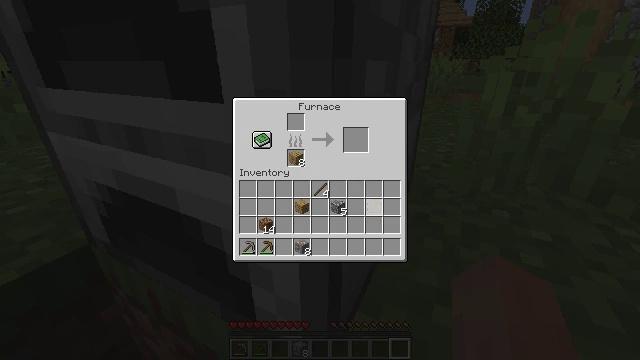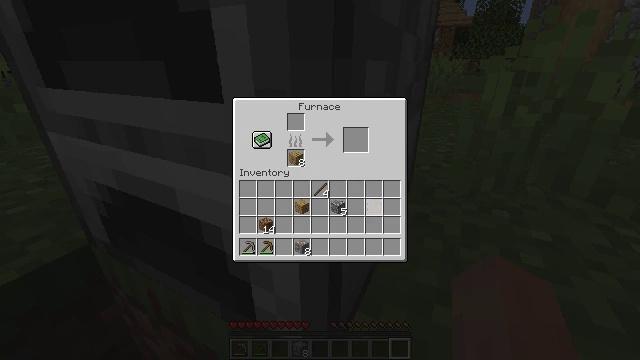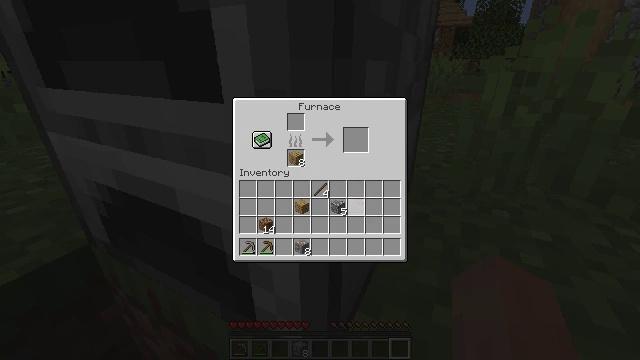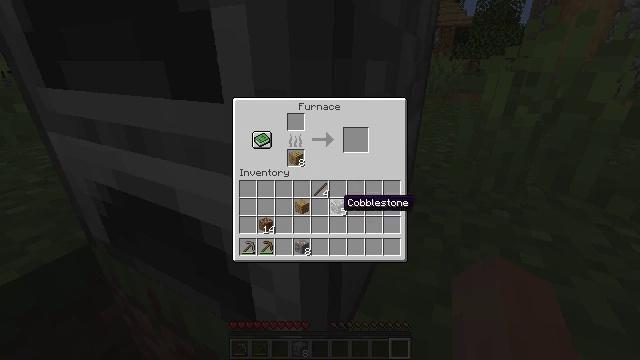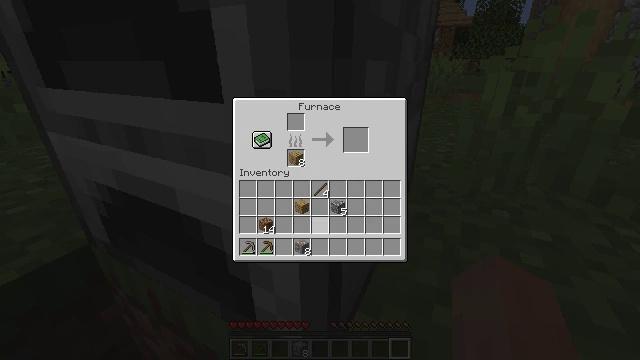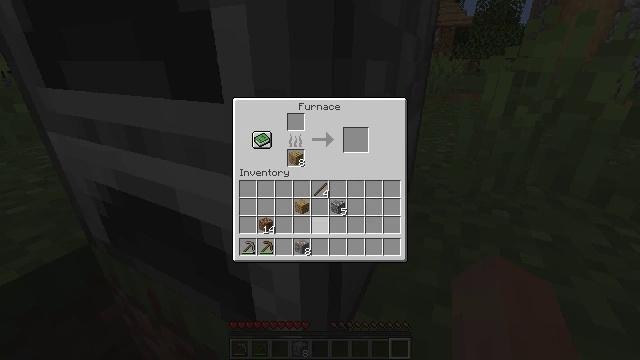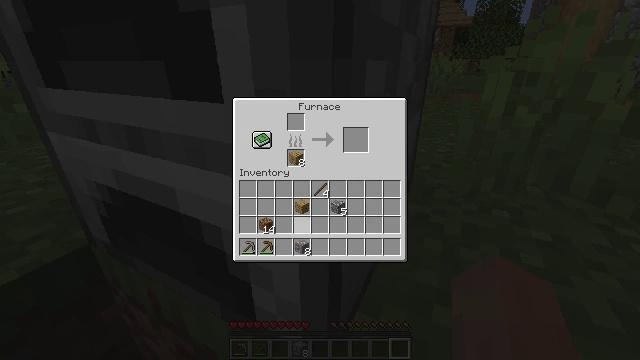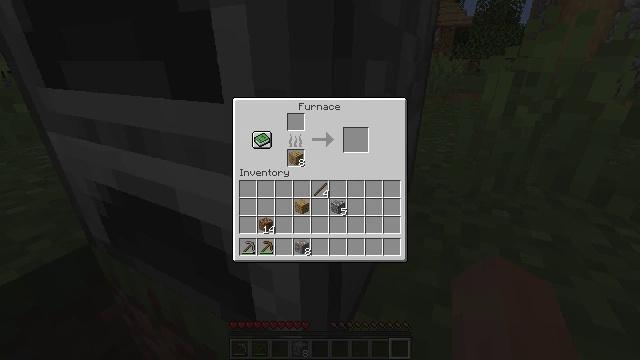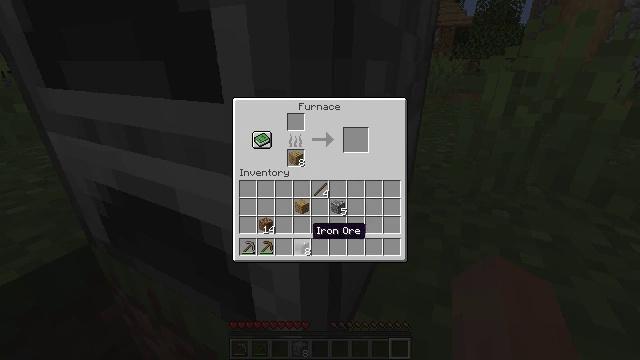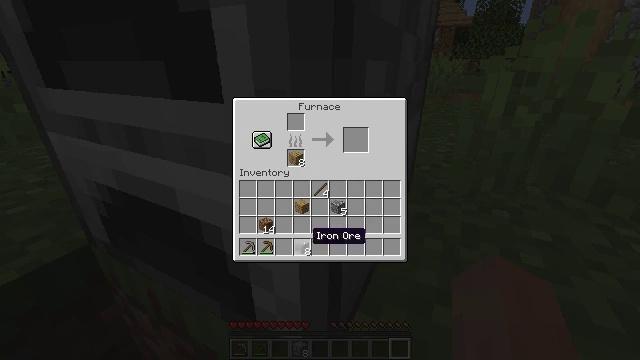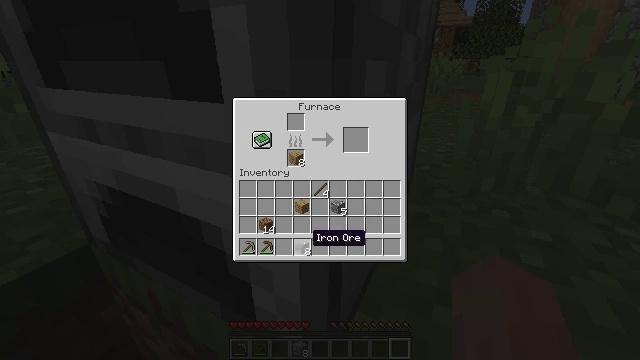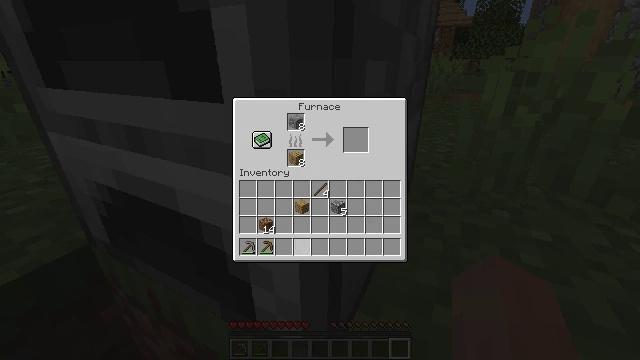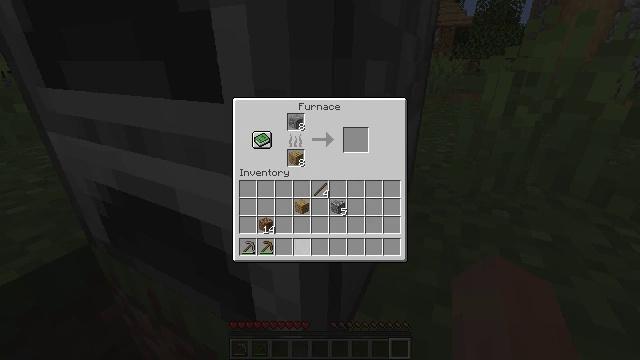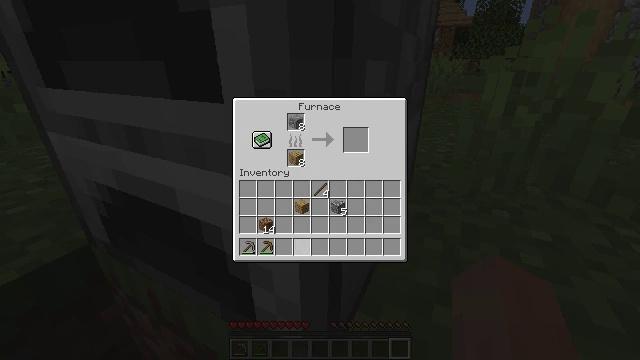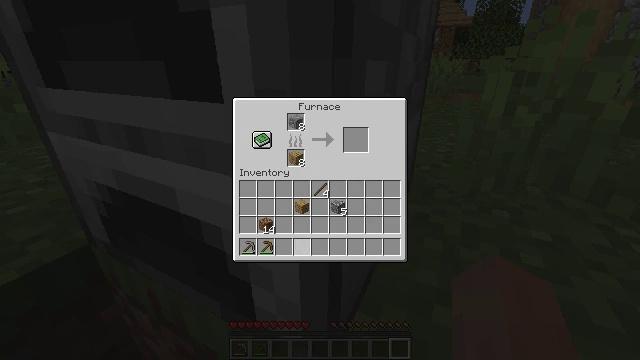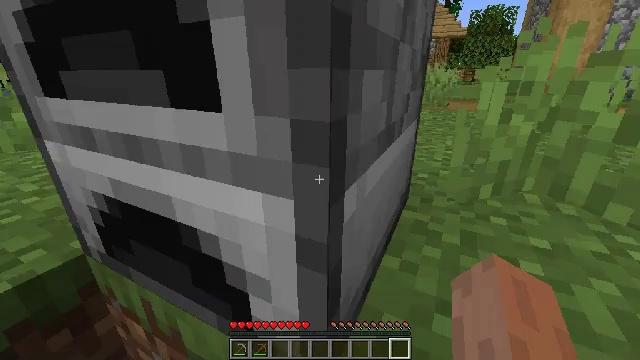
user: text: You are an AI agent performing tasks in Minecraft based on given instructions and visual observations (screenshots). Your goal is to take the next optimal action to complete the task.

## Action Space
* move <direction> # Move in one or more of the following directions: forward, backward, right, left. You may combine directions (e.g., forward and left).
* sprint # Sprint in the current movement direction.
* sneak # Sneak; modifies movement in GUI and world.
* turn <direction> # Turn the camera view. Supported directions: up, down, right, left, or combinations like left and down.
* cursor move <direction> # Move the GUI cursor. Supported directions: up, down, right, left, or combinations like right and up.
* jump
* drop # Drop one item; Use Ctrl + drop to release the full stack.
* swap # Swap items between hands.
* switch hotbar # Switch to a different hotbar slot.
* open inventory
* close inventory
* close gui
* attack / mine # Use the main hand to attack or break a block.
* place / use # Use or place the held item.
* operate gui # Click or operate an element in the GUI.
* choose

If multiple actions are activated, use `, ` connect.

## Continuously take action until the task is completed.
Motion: motion action
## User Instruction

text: Break and collect the fletching table.
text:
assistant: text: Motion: sneak, operate gui
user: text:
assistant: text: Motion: sneak, cursor move left
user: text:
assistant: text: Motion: sneak, cursor move left
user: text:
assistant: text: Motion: sneak, cursor move left and down
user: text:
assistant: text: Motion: sneak
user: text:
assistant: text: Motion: sneak, cursor move down
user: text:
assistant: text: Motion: sneak
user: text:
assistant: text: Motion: sneak
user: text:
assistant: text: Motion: sneak
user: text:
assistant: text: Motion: sneak
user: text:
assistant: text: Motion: sneak, operate gui
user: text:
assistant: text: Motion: sneak, operate gui
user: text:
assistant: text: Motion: sneak
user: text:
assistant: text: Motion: sneak
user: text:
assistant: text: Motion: sneak, cursor move up
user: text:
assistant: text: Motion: sneak, turn right and up, close gui
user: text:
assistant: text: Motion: sneak, turn right and up, open inventory
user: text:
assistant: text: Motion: turn right and up, open inventory
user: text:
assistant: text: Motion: turn right and up
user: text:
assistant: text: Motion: move forward, turn right
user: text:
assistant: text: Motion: move forward
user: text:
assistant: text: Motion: move forward, sprint, turn left, jump
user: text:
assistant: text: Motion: move forward, sprint, turn left and down, jump
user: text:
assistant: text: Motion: move forward, sprint, turn left and down, jump
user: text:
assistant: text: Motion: move forward, sprint, turn left and down, jump
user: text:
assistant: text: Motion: move forward, sprint, turn left
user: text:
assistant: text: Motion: move forward, turn left
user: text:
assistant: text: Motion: move forward, turn left
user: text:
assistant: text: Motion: move forward, turn left, jump
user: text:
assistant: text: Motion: move forward, turn left, jump